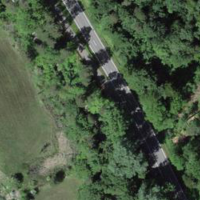
EUNIS habitat code: 23
Species observed at this site:
Cirsium palustre
Symphoricarpos albus
Alisma plantago-aquatica
Prunus padus